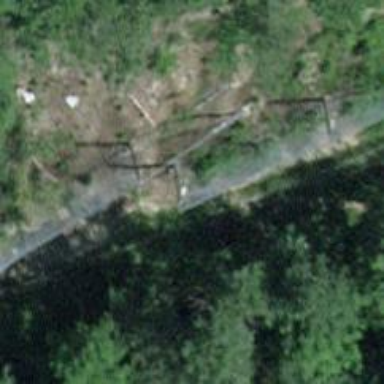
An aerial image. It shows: Path.